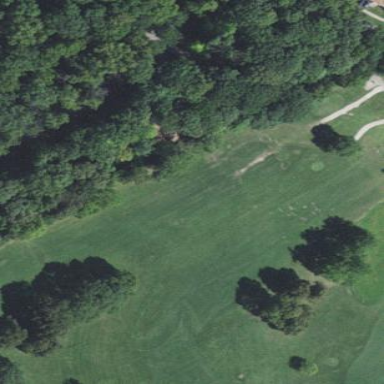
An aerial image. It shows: Well-maintained grassy golf fairway for the sport of golf.